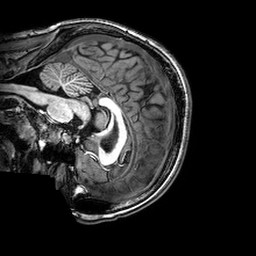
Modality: T1w
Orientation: sagittal
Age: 21
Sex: female
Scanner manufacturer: philips
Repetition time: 0.008292 s
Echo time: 0.0038 s